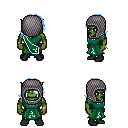
a pixel art fantasy rpg character, male body template, orc, green skin, sash dress, gold greaves, white cyan swoop hairstyle, chain hood, bracelets, black shoes, four views (front, back, left, right), 2x2 character sprite sheet, small pixel art, hard edges, no anti-aliasing